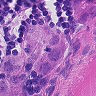
Metastatic tissue present: yes